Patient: sex M, age 80
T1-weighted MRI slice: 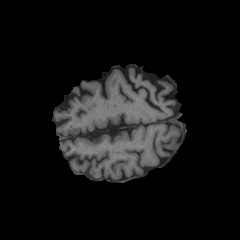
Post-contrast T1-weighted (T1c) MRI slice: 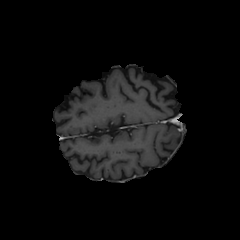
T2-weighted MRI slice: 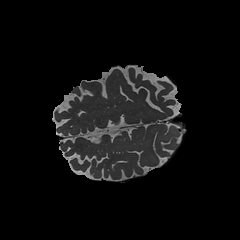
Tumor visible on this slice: no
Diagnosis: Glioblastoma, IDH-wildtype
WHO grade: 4